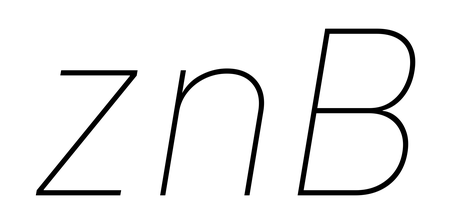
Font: Inter-Italic_Thin_Italic